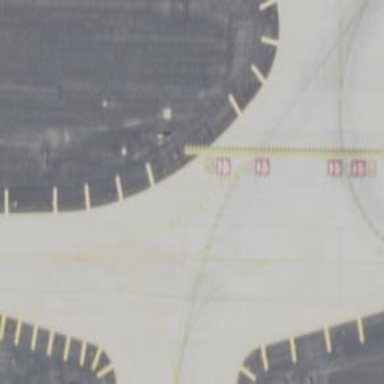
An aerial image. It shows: Image of taxiway at airport.